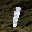
Label: 1